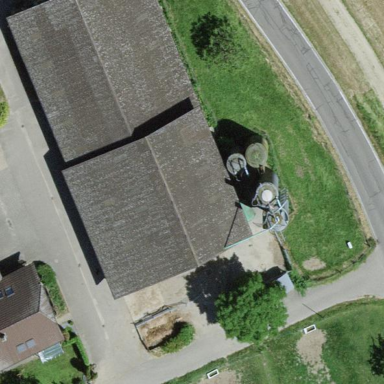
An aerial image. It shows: Barn.